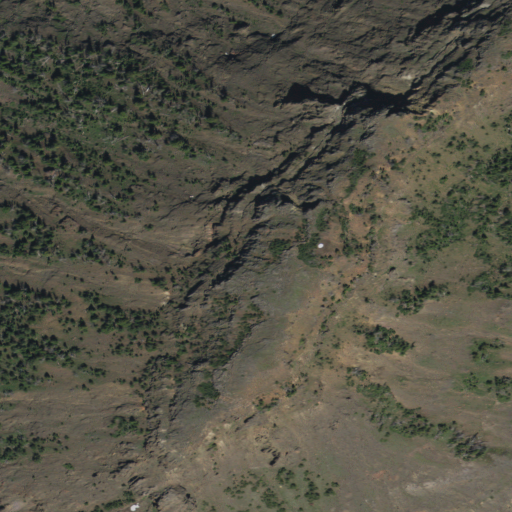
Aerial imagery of mountain in Wyoming named Mount Norris containing evergreen forest, shrub, deciduous forest, and barren land